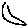
Label: moon